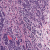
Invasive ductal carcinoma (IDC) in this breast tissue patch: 1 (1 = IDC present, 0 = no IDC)